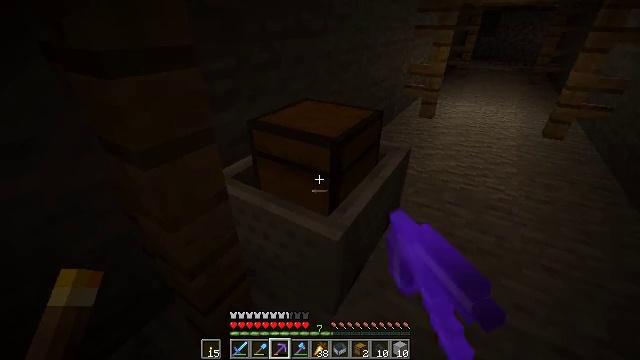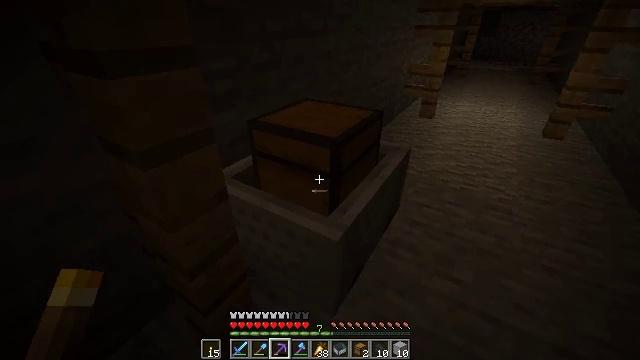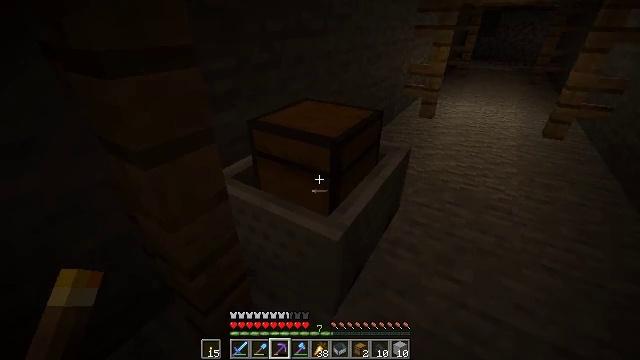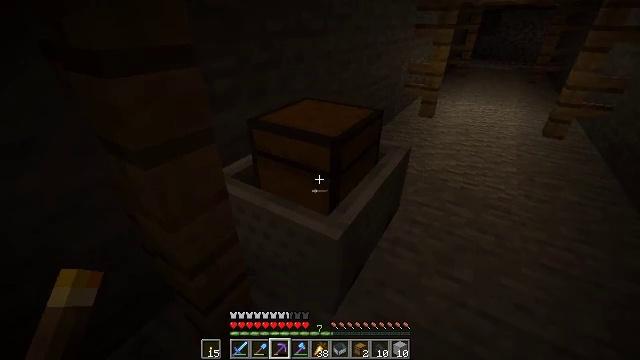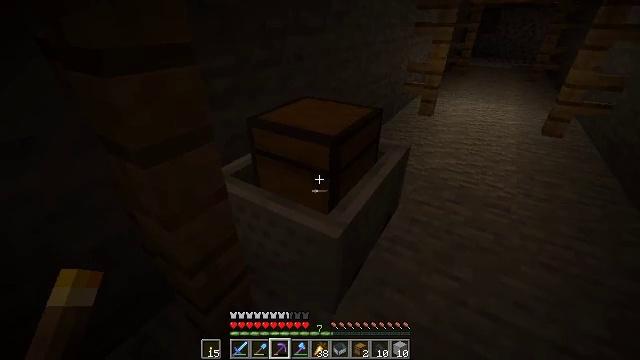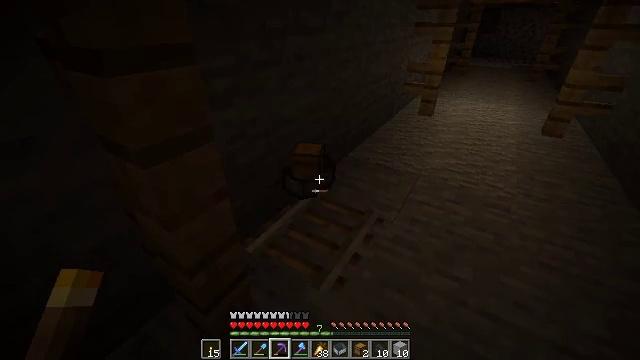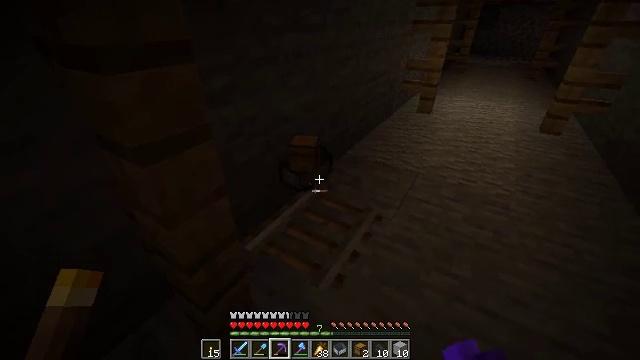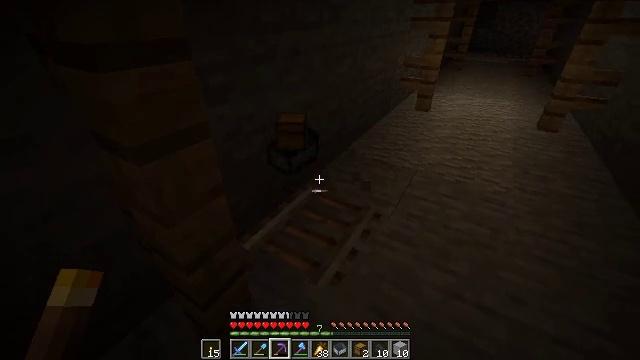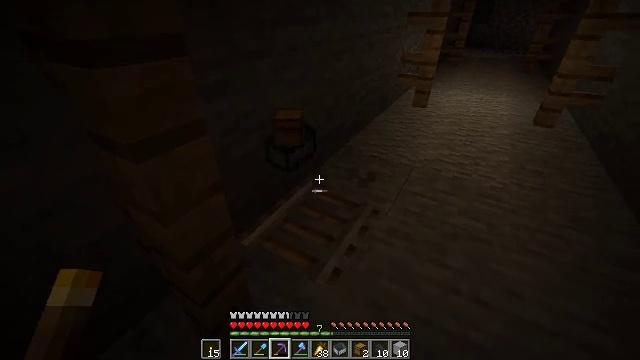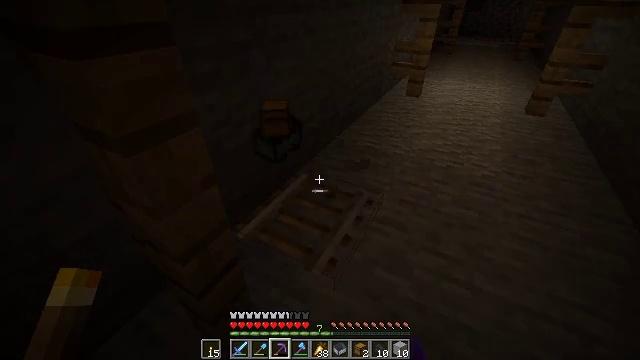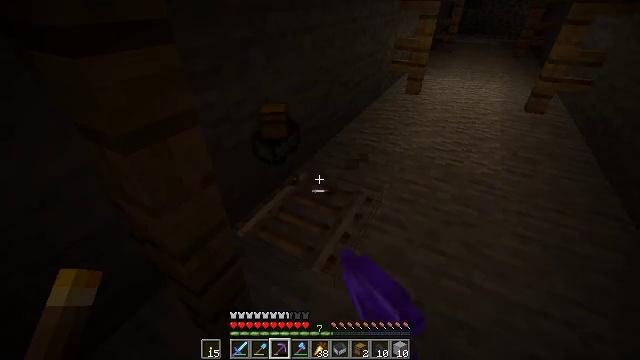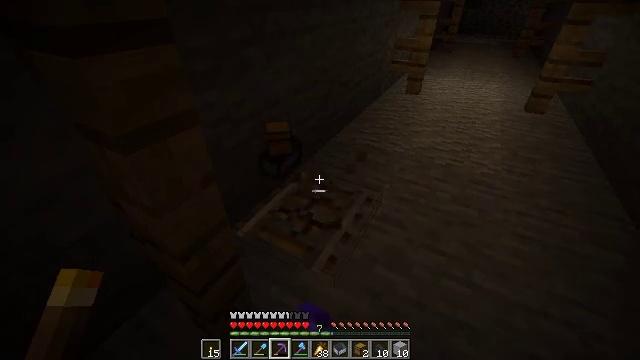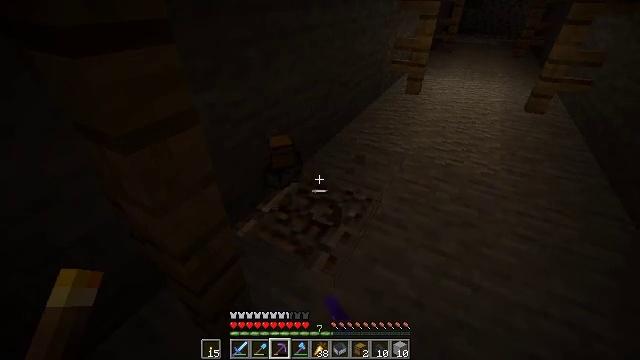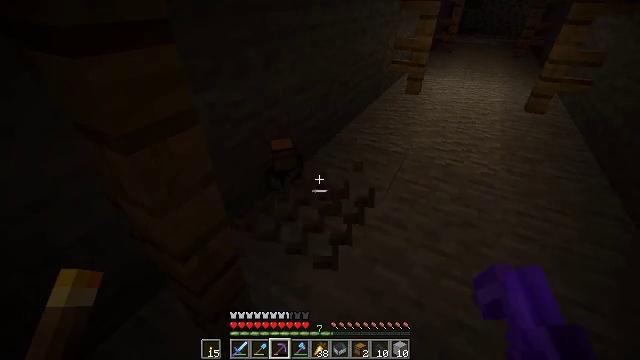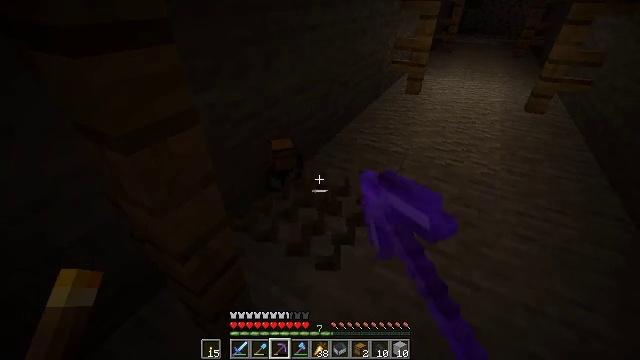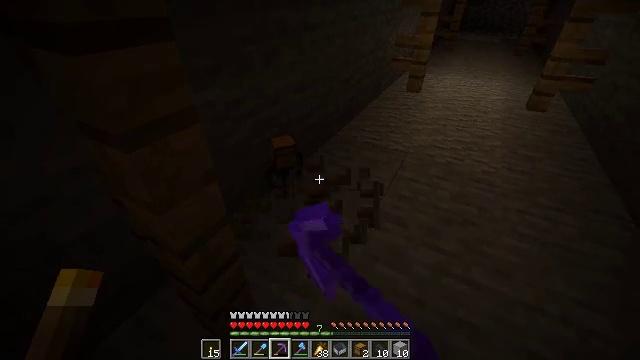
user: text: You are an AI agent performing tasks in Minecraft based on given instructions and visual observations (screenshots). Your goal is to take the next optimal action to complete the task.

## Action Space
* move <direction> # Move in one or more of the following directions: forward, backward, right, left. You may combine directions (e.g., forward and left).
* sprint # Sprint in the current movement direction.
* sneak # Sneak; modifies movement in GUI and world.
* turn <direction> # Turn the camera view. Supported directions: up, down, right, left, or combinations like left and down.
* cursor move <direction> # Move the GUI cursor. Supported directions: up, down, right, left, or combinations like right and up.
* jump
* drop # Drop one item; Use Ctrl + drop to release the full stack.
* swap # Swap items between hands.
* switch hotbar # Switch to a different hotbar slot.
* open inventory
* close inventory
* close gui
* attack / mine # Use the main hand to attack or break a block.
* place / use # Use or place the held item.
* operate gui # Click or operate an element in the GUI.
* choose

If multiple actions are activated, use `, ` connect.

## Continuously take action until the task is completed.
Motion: motion action
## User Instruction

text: Gather the rail for future use.
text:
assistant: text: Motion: attack / mine
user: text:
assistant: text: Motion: attack / mine
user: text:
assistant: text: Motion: attack / mine
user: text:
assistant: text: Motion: attack / mine
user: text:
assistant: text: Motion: attack / mine
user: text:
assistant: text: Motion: attack / mine
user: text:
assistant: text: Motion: attack / mine
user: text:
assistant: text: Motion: attack / mine
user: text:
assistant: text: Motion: turn right and down, attack / mine
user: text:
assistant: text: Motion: attack / mine
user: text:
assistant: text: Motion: attack / mine
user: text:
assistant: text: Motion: attack / mine
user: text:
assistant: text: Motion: attack / mine
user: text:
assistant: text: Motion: attack / mine
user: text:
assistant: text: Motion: no_op
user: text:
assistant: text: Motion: no_op
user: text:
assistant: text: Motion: no_op
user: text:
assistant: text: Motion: no_op
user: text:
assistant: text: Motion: no_op